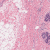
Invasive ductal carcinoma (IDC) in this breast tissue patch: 0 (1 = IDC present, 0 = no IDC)